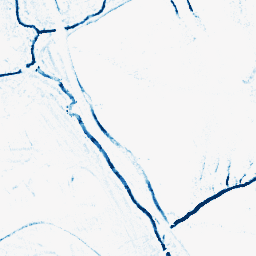
Category: morphological
Decomposition family: morphological_square
Decomposition parameters: operation: closing
size: 5
Upsampling method: sinc_blackman
Upsampling parameters: scale: 4
kernel_size: 16
Upsampling scale: 4